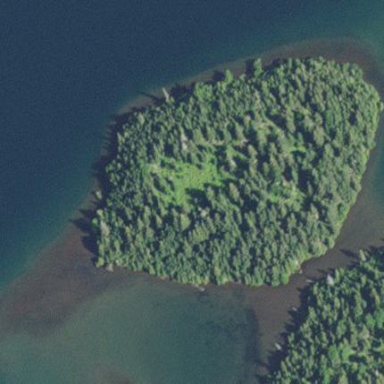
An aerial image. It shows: Islet.